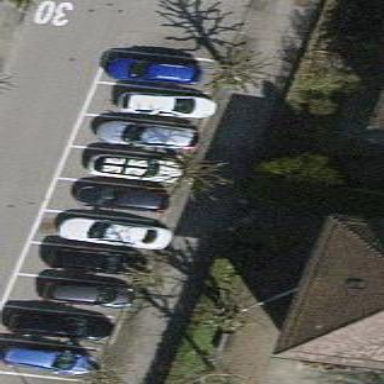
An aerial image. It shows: Parking lane designated for parking.